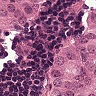
Metastatic tissue present: yes